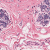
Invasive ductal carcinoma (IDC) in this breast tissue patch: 0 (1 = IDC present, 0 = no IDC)